Field crop: maize
Growth stage: 2
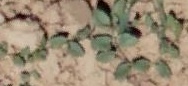
Species: convolvulus